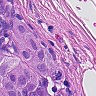
Metastatic tissue present: yes